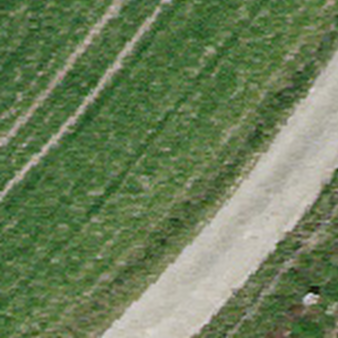
Label: other